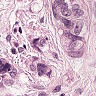
Metastatic tissue present: yes